Interaction volume radius: 5 \u00c5
Interaction volume height: 20 \u00c5
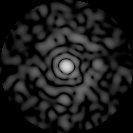
Disorder parameter: 0.8715